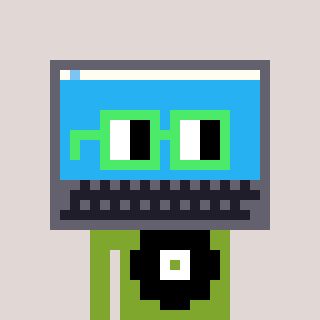
a pixel art character with square light green glasses, a laptop-shaped head and a slimegreen-colored body on a warm background